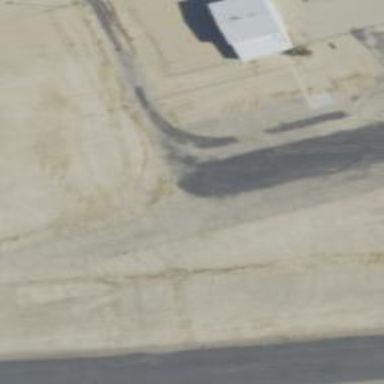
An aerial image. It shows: Apron at the airport.